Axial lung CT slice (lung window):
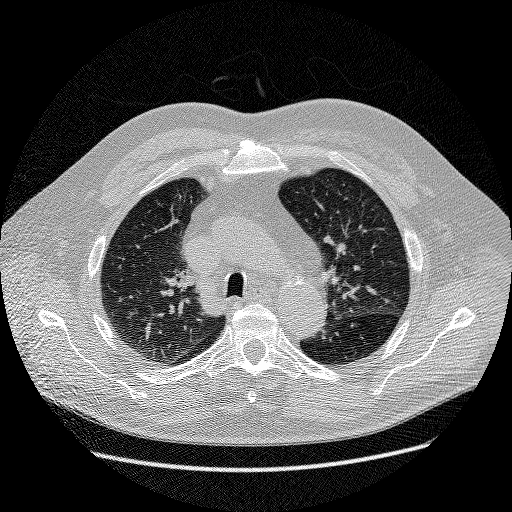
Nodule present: no